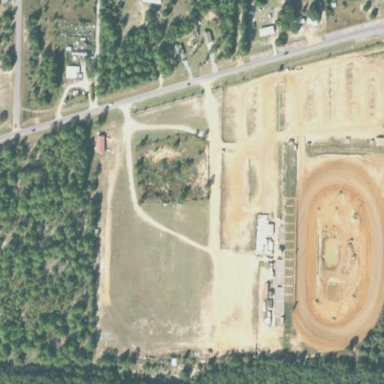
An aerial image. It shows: Sports center focused on motor sports.